Group 1:
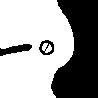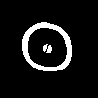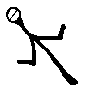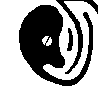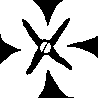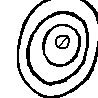
Group 2:
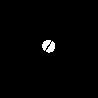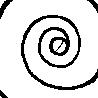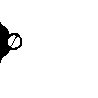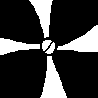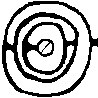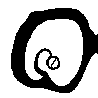
Rule separating the two groups: Small round object unreachable from the border of the box vs. small round object reachable from the border of the box.
Concepts: bounding_box, path, reachable
Comments: Equivalently, "small round object enclosed by white loop vs. not so."
Author: Aaron David Fairbanks